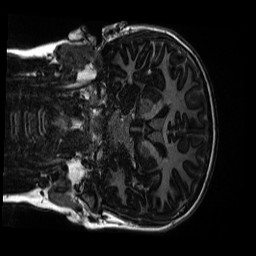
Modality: MP2RAGE
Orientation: coronal
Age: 11
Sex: male
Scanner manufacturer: siemens
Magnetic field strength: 3 T
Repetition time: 4 s
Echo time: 0.00303 s